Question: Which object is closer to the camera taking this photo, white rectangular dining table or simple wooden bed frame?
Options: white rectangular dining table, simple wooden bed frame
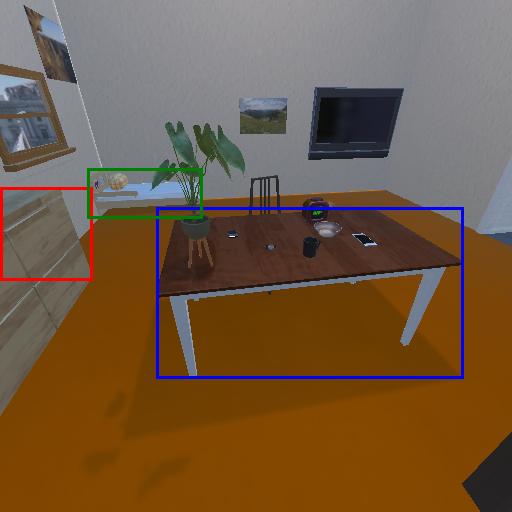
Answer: white rectangular dining table